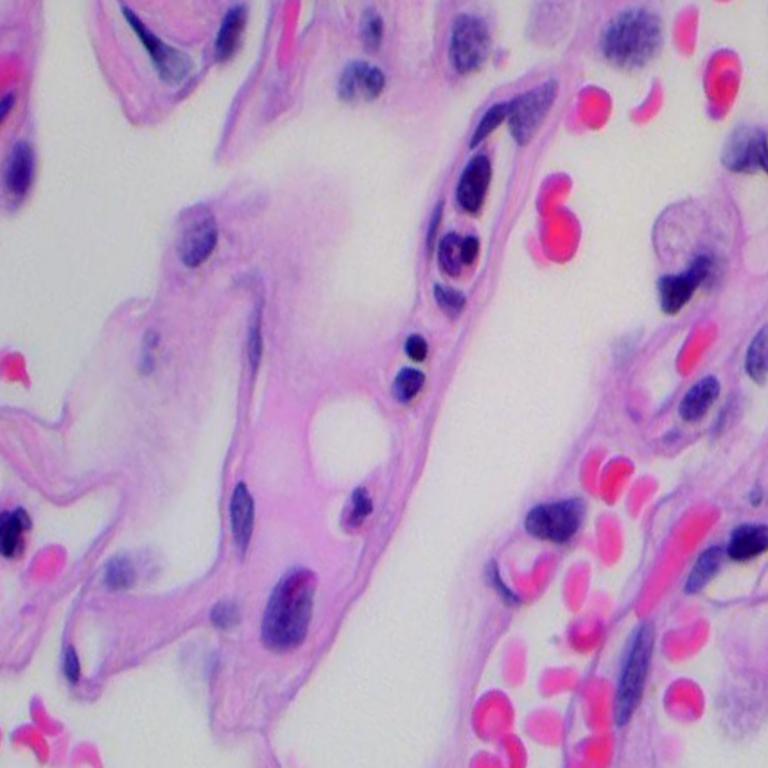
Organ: lung
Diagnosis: benign